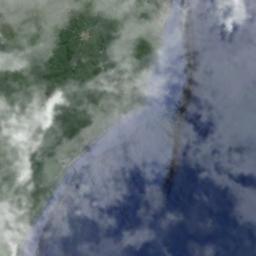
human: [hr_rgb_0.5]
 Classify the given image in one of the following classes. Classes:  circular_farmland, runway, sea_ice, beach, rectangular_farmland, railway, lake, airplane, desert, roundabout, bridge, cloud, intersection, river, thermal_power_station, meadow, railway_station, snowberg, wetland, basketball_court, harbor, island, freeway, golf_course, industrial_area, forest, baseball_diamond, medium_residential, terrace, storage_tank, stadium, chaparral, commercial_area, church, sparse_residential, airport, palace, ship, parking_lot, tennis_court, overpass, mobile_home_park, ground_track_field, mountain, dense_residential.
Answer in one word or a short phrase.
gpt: cloud